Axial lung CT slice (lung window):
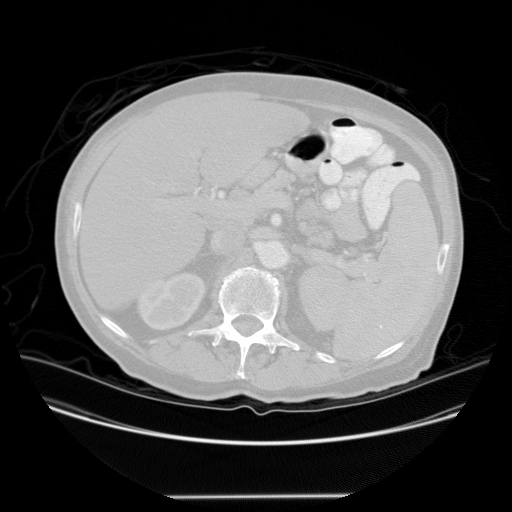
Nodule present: no